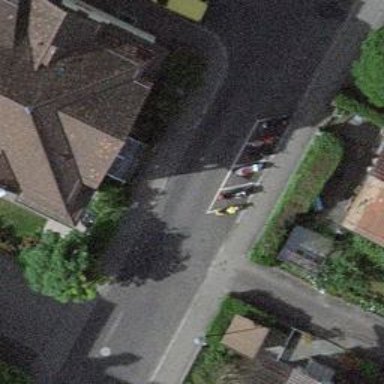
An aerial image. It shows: Motorcycle parking facility.